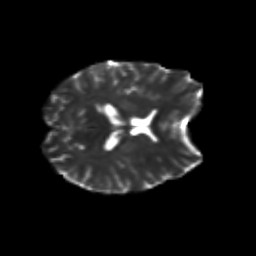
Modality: T2w
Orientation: axial
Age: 24
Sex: male
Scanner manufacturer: siemens
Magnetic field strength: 3 T
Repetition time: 3.5 s
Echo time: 0.125 s